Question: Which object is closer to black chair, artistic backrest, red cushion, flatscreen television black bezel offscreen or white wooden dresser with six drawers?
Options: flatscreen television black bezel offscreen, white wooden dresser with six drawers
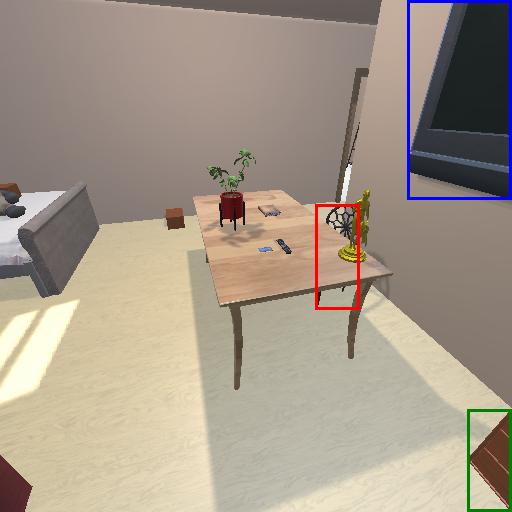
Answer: flatscreen television black bezel offscreen